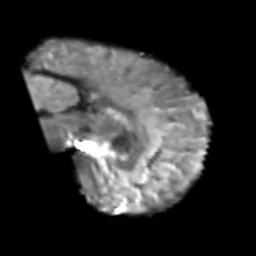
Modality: T2w
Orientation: sagittal
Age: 50
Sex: male
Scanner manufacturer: siemens
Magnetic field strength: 3 T
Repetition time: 6.1 s
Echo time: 0.101 s